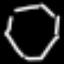
Label: octagon